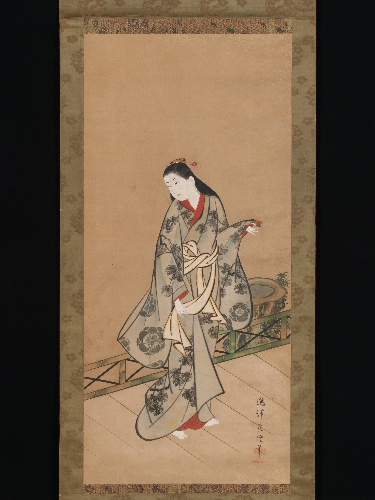
Artist: Takizawa Shigenobu
Artist bio: Japanese, active 1720–40
Date: ca. 1730
Object type: Hanging scroll
Classification: Paintings
Medium: Hanging scroll; ink and color on silk
Culture: Japan
Period: Edo period (1615–1868)
Dimensions: Image: 39 15/16 × 18 3/8 in. (101.5 × 46.6 cm)
Overall with mounting: 71 7/16 × 22 11/16 in. (181.5 × 57.6 cm)
Overall with knobs: 71 7/16 × 24 7/8 in. (181.5 × 63.2 cm)
Department: Asian Art
Credit line: Mary Griggs Burke Collection, Gift of the Mary and Jackson Burke Foundation, 2015
Accession year: 2015
Repository: Metropolitan Museum of Art, New York, NY
Tags: Women